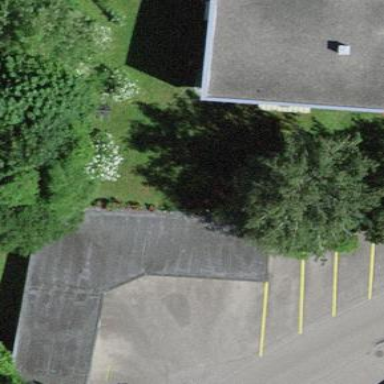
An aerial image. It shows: Garage building.